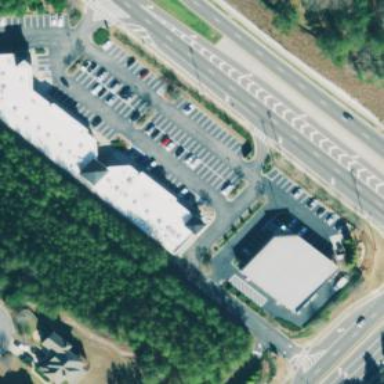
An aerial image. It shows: Retail building.